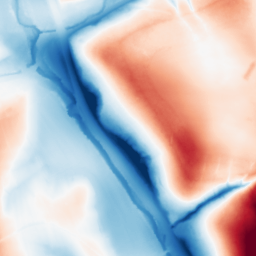
Category: classical
Decomposition family: gaussian_anisotropic
Decomposition parameters: sigma_x: 50
sigma_y: 10
Upsampling method: bilinear
Upsampling parameters: scale: 2
Upsampling scale: 2